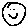
Label: smiley face